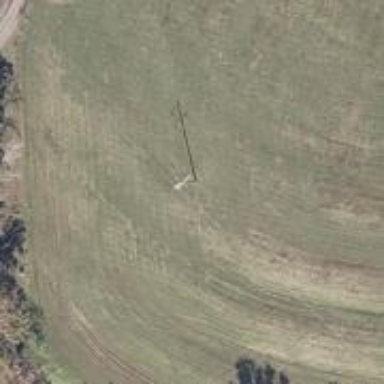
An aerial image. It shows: Power pole.